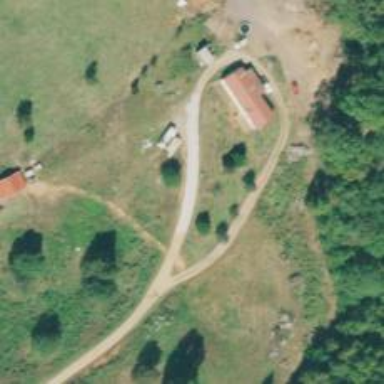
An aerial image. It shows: Driveway leading to service road.